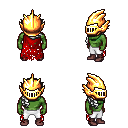
a pixel art fantasy rpg character, male body template, orc, green skin, red tattered cape, white pants, white right-swept hairstyle, gold helm, maroon shoes, four views (front, back, left, right), 2x2 character sprite sheet, small pixel art, hard edges, no anti-aliasing